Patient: sex M, age 22
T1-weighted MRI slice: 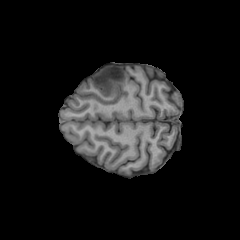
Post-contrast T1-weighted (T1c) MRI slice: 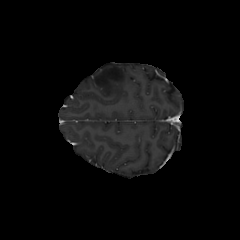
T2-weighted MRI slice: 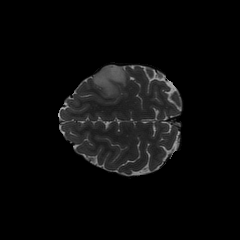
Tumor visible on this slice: yes
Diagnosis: Astrocytoma, IDH-mutant
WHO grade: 2